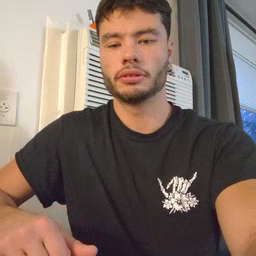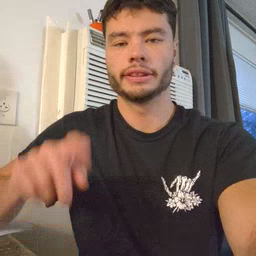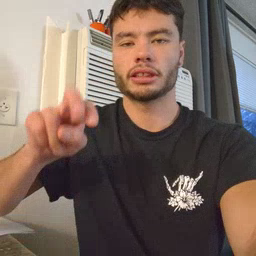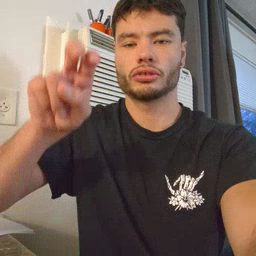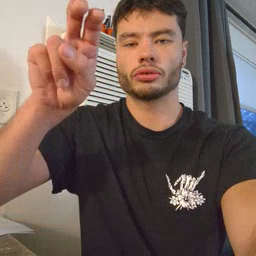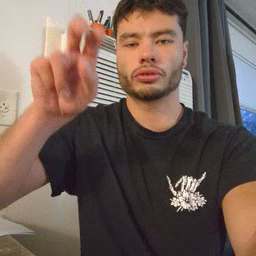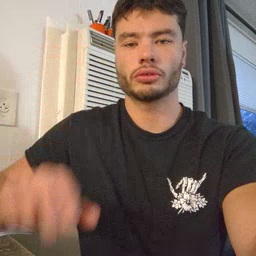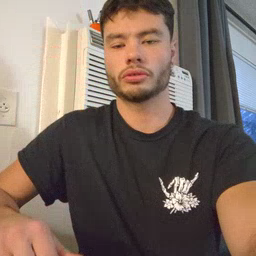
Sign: stairs